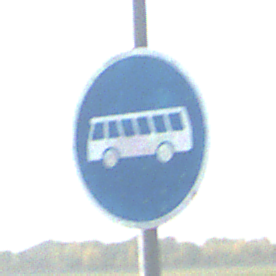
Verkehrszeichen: Busssonderstreifen
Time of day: MorningAfternoon
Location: Outdoor (Special)
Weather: Clear
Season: NotSpecified
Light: Natural